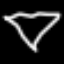
Label: diamond